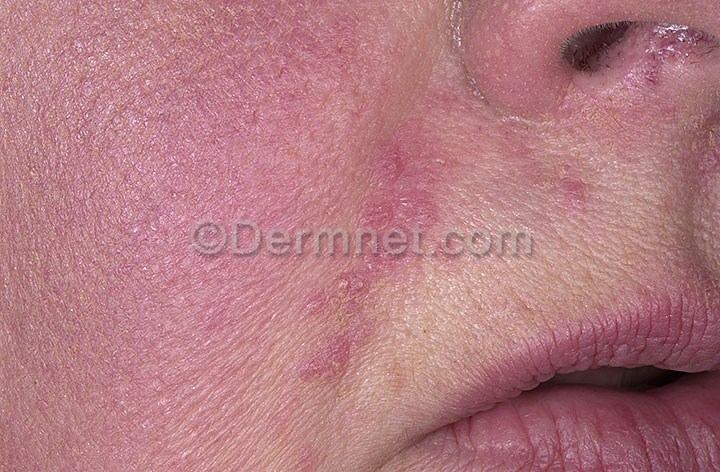
Disease: Acne and Rosacea Photos